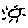
Label: sun